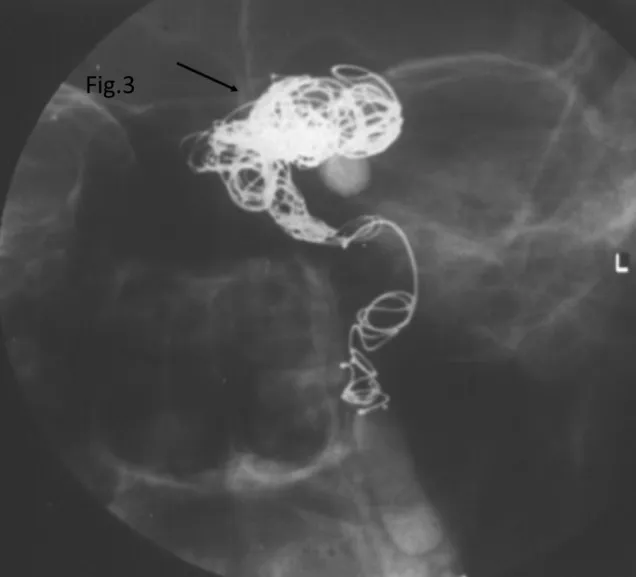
Digital subtraction angiography, lateral view, left sided. A coiling material and balloon (arrow) seen completely obliterating the fistula with no extravasation of the contrast agent. No feeding remnant is present.
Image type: radiology (x_ray)